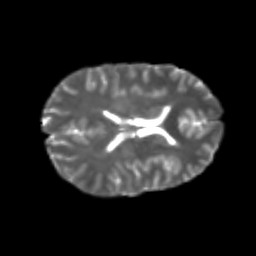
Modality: T2w
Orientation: axial
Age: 21
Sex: male
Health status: healthy
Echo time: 0.074 s